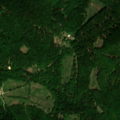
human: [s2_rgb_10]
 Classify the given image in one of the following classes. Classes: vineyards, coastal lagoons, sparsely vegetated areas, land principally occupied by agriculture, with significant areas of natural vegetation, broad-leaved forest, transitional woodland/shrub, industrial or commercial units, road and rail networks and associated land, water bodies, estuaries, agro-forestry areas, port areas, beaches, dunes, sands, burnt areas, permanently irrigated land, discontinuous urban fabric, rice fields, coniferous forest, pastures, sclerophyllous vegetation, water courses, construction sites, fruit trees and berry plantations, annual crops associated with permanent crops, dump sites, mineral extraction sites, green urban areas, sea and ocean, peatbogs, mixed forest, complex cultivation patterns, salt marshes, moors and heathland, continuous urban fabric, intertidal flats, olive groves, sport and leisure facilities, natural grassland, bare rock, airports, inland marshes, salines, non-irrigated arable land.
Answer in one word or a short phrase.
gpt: land principally occupied by agriculture, with significant areas of natural vegetation, broad-leaved forest